已知抛物线 \( E: y^2 = 4x \) 的焦点为 \( F \)，准线为 \( l \)，点 \( P \) 在 \( E \) 上，\( PA \perp l \) 于 \( A \)。圆 \( C: (x-4)^2 + y^2 = 1 \) 的圆心为 \( C \)，若 \( |PA| = |PC| - 1 \)，则点 \( P \) 的横坐标为（）

\vspace{1em}

A. \( 2 \) \quad\quad\quad B. \( 3 \) \quad\quad\quad C. \( \dfrac{3}{2} \) \quad\quad\quad D. \( \dfrac{7}{2} \)
【解答】
【答案】C

【分析】设点 \( P(x,y) \)，利用抛物线焦半径公式可得 \( |PA|=x+1 \)，再结合 \( |PA|=|PC|-1 \) 列方程，即可求得答案。

【解析】由题意知抛物线 \( E: y^2 = 4x \) 的焦点为 \( F(1,0) \)，准线为 \( l: x = -1 \)，

设点 \( P(x,y) \)，由于 \( PA \perp l \) 于 \( A \)，故 \( |PA|=x+1 \)，

\((x-4)^2 + y^2 = 1\) 的圆心为 \( C(4,0) \)，由于 \( |PA|=|PC|-1 \)，故 \( |PC|=|PA|+1=x+2 \)，

结合点 \( P \) 在 \( E \) 上，则 \( \sqrt{(x-4)^2 + y^2} = x+2 \)，即 \( \sqrt{(x-4)^2 + 4x} = x+2 \)，即 \( 8x=12 \)，

解得 \( x = \dfrac{3}{2} \)，即点 \( P \) 的横坐标为 \( \dfrac{3}{2} \)。
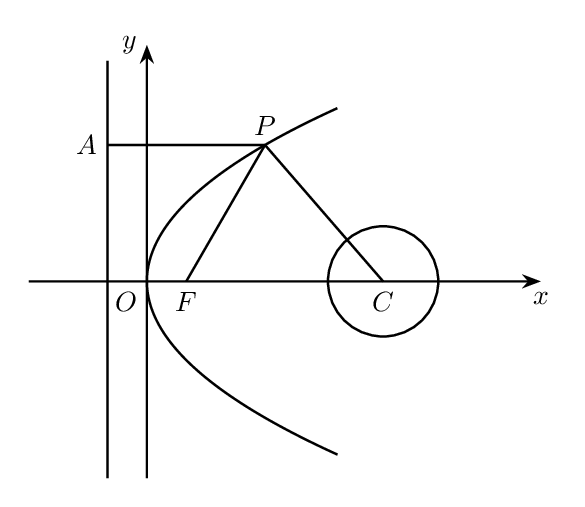